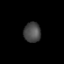
Tissue: prostate
Cell type: T cells
Senescence score: 0.3423
Nuclear area (px): 327
Mean DAPI intensity: 74.355